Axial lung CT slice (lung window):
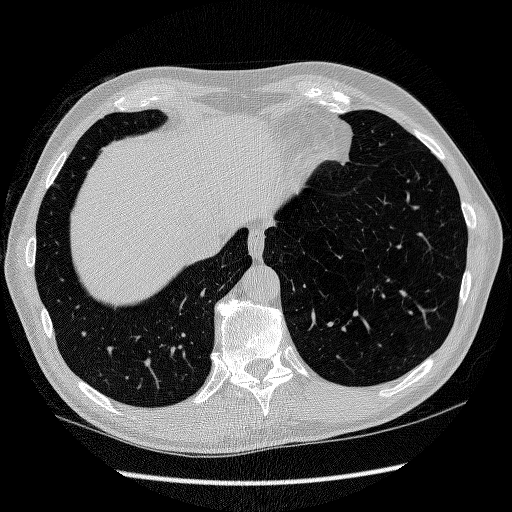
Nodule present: no